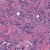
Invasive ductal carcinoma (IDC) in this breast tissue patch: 1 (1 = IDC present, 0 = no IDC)